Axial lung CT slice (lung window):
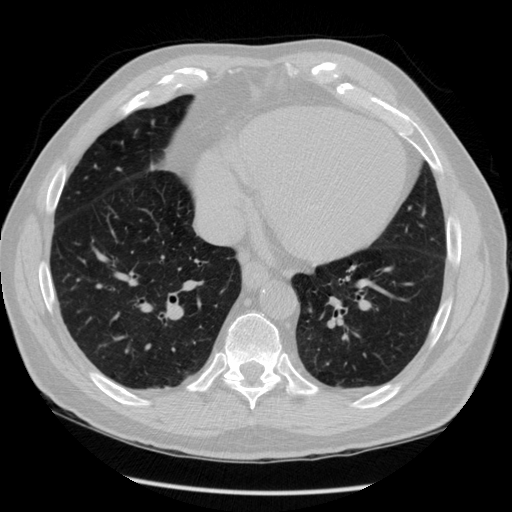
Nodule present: no